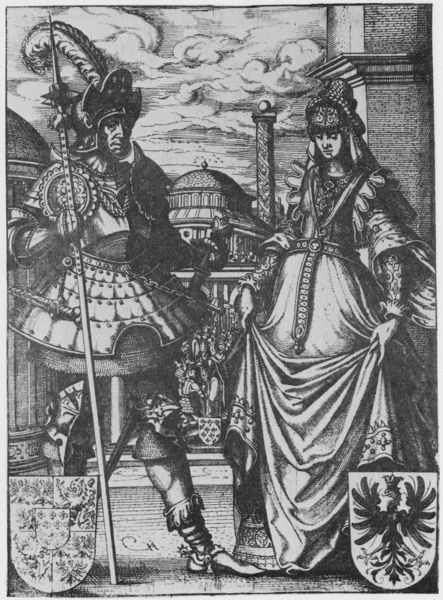
Titel: Bildnis von Pipin dem Kleinen
Künstler: Jost Amman
Institution: (Seriendruck)
Schlagwörter: adler, feder, himmel, mann, weiß, wolken, menschen, stadt, brust, frau, hintergrund, hut, kleid, pfeiler, schwarz, säule, zeichnung, blick, dame, gebäude, gürtel, tuch, haube, rock, architektur, falten, federn, stehen, bildnis, portrait, kirche, gewand, pose, paar, krone, renaissance, turm, federbusch, kopfbedeckung, italien, venedig, grafik, pilaster, kuppel, kaiser, könig, lanze, falte, faltenwurf, rüschen, schwanger, raffung, doppelportrait, schild, panzer, stolz, burg, kuppeln, orient, dom, druck, schwarz-weiß, radierung, stich, schwert, soldat, helm, stiefel, herrscher, fräulein, ritter, rüstung, rom, kapitell, wappen, sims, ehe, harnisch, mittelalter, obelisk, repräsentation, hellebarde, knicks, höfisch, königin, löwe, speer, helmbusch, sporen, lilien, kupferstich, stärke, demut, sakralbau, georg, federhelm, maid, maximilian, gebäld, trum, byzanz, seriendruck, freu, habsburger, beinschienen, mann und frau, grsfik, maud, ostrom, wapen, turmm, ch, 2 personen, wappen+